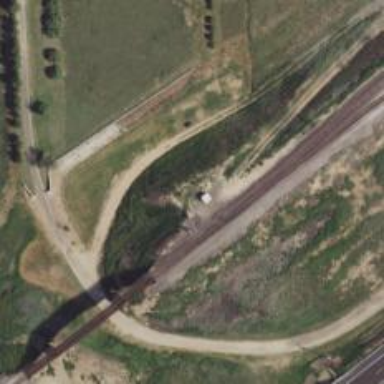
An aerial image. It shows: Railway spur junction.